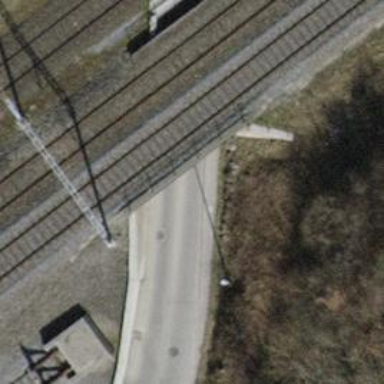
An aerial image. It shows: Service road with asphalt surface leading into tunnel.